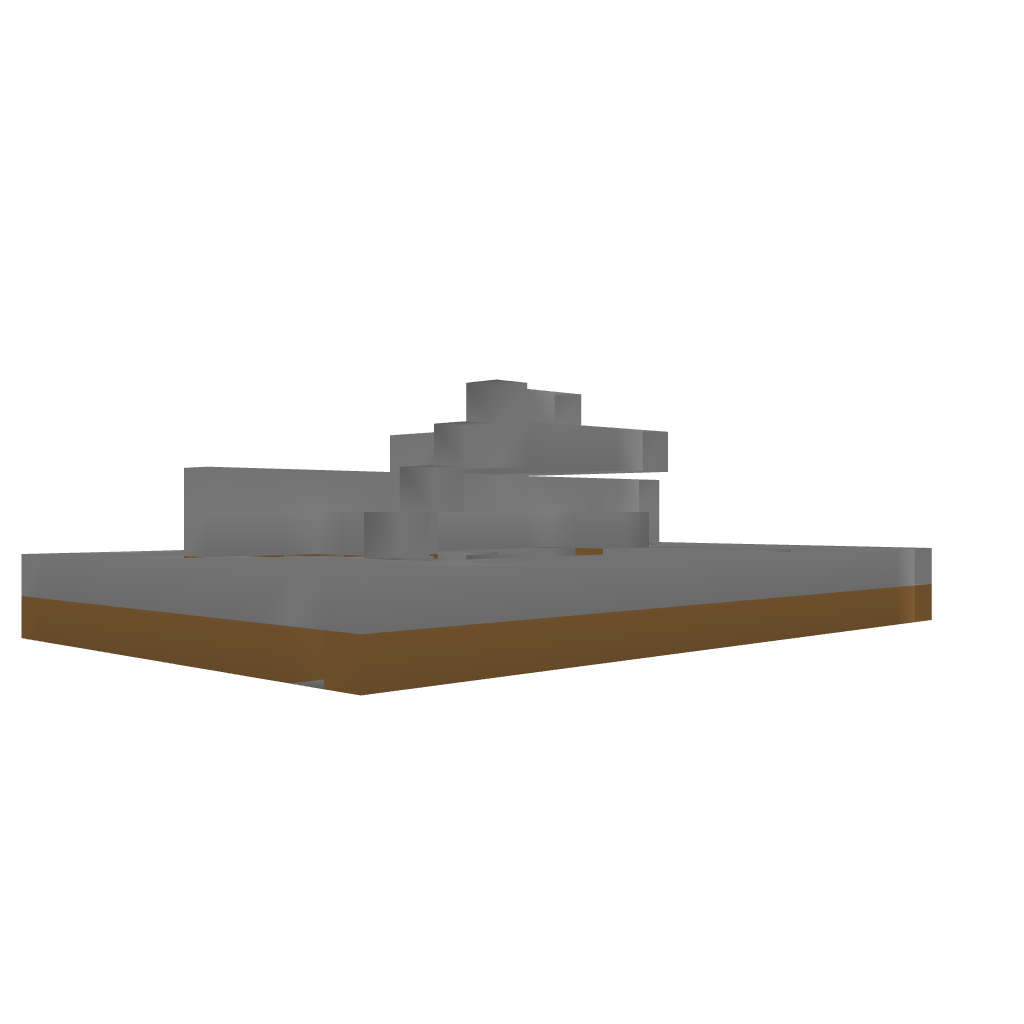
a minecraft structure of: redstone hidden double doors bad low quality